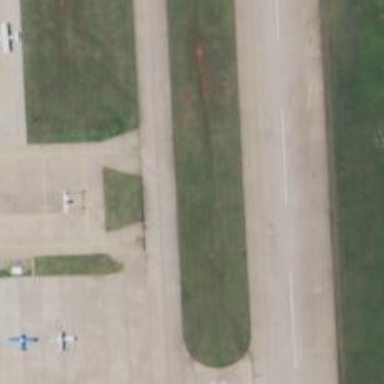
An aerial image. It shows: Image of taxiway at airport.